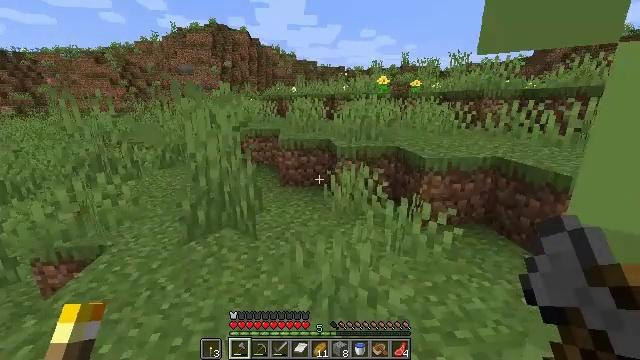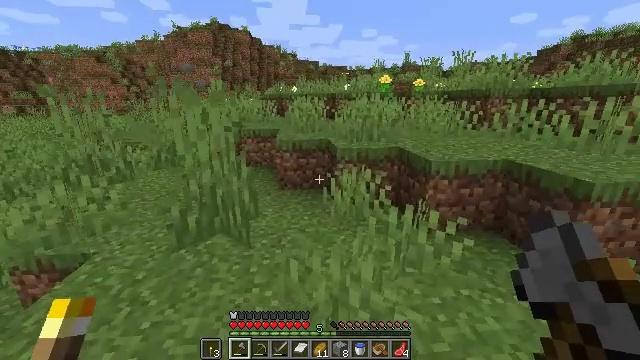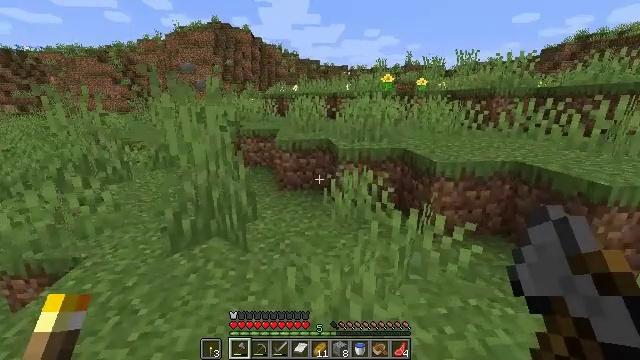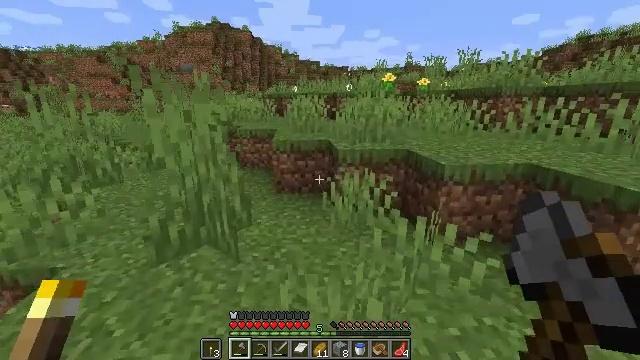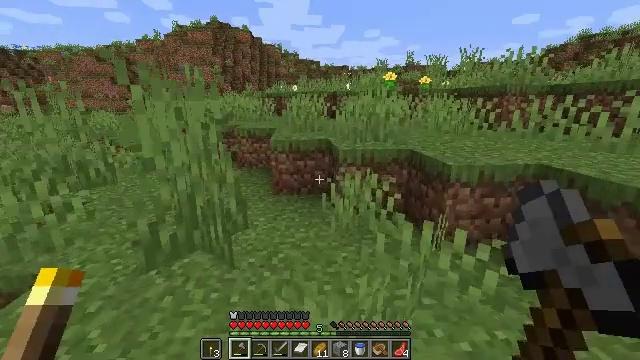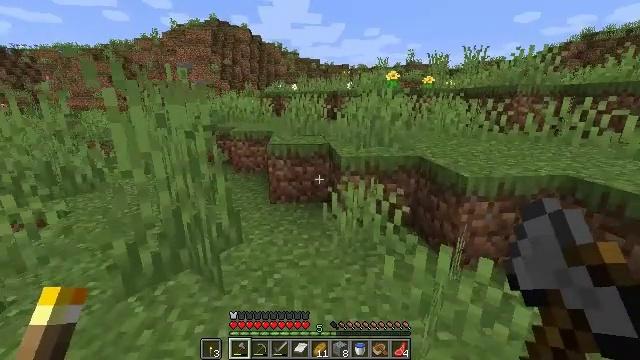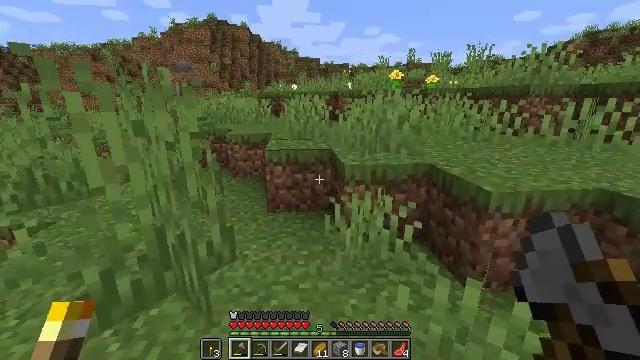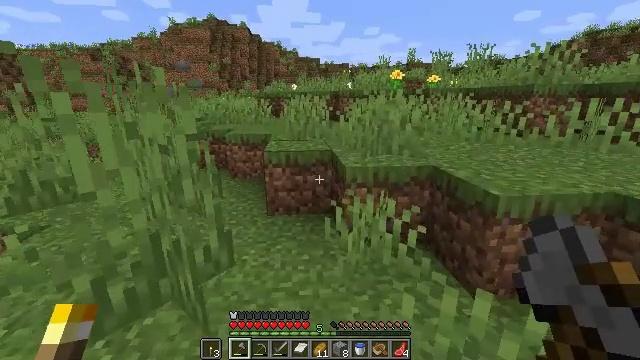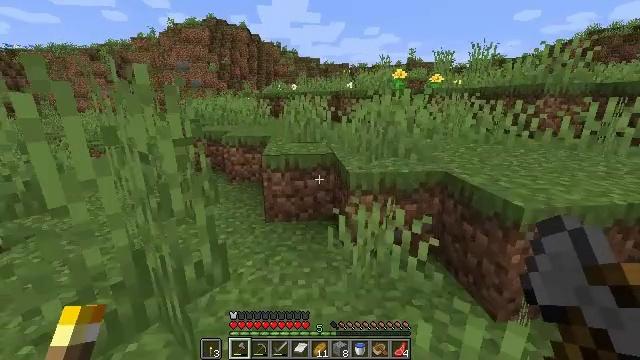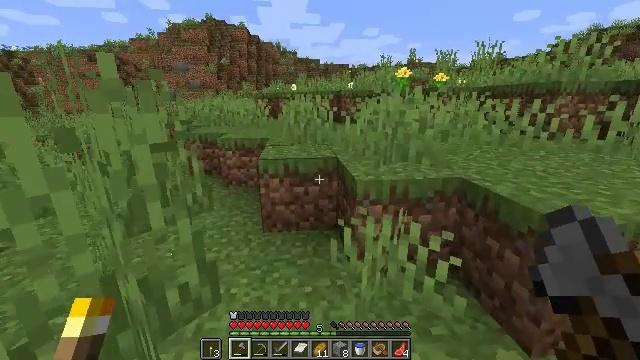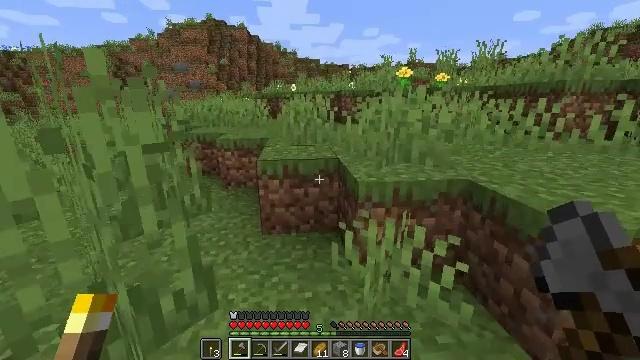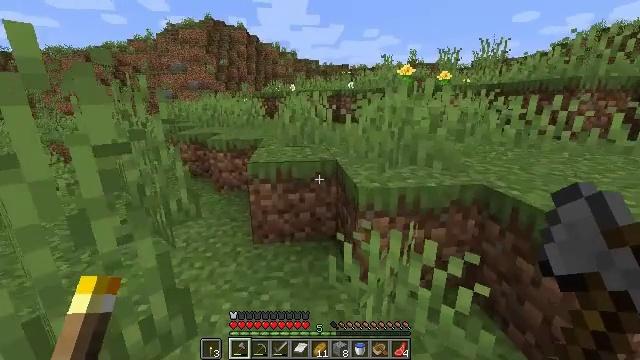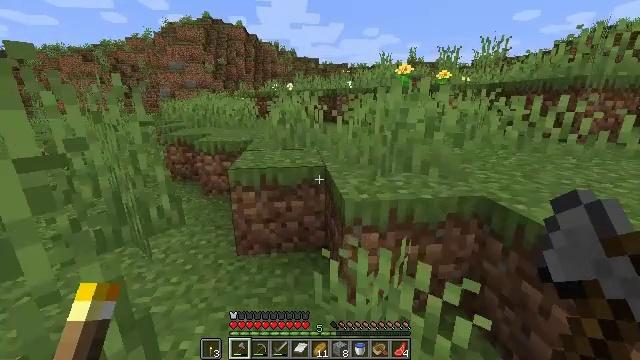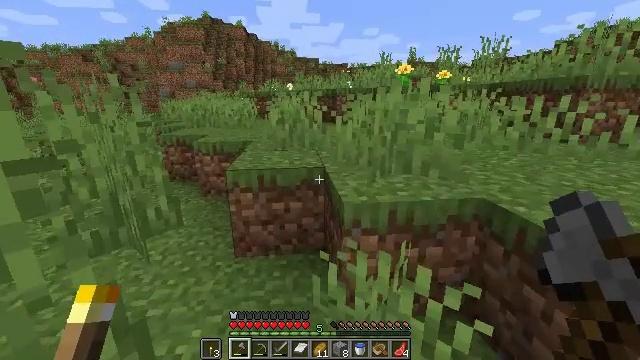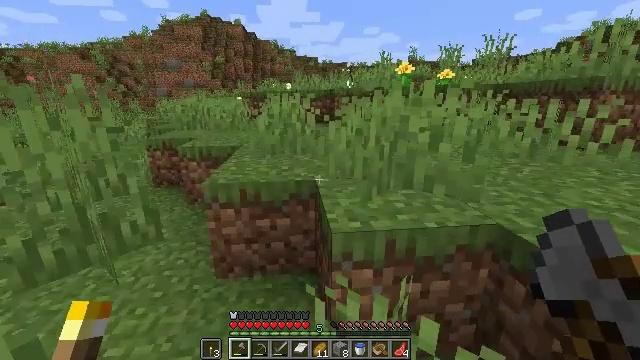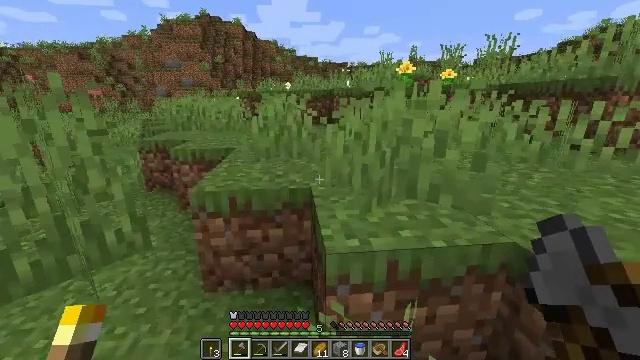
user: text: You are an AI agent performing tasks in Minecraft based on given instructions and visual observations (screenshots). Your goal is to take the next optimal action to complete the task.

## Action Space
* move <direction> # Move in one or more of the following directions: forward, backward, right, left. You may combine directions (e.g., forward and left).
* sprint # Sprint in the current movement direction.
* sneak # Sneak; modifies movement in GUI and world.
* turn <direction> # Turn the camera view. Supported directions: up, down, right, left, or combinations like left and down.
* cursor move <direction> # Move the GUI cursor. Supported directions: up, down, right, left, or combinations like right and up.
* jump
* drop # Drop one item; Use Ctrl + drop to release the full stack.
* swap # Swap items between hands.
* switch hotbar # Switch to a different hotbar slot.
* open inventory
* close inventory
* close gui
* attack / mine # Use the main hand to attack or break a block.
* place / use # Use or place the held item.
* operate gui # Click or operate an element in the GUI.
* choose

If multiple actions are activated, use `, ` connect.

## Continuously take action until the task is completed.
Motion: motion action
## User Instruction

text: Collect tall grass by breaking it.
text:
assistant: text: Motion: move forward
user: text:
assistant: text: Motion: move forward
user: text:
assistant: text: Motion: move forward
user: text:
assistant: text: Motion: move forward
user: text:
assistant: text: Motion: move forward
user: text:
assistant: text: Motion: move forward
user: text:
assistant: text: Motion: move forward
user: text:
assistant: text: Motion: move forward
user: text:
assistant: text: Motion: move forward
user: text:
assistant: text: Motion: move forward
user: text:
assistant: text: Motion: move forward and move right
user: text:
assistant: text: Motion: move forward and move right
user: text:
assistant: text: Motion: move forward
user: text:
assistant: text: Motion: move forward
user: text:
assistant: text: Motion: move forward
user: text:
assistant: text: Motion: move forward
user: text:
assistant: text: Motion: move forward, jump
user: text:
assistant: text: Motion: move forward, jump
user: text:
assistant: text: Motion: move forward, jump
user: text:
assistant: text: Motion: move forward, jump
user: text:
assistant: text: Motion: move forward, jump
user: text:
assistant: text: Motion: move forward
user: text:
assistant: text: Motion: move forward
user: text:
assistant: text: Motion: move forward
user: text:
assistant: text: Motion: move forward
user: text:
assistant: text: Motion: move forward
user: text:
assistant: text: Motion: move forward
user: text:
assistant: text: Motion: move forward
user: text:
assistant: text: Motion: move forward
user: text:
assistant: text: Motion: move forward